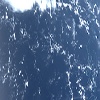
Label: water